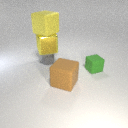
large yellow metal cube below large yellow rubber cube